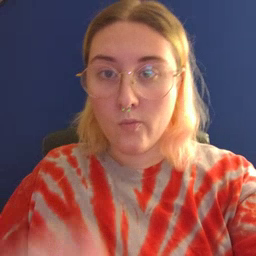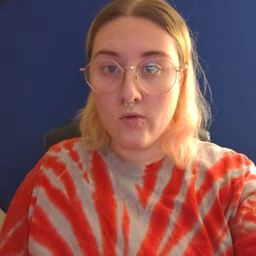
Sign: no